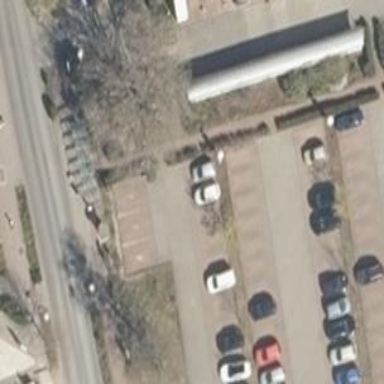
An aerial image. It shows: Footway.